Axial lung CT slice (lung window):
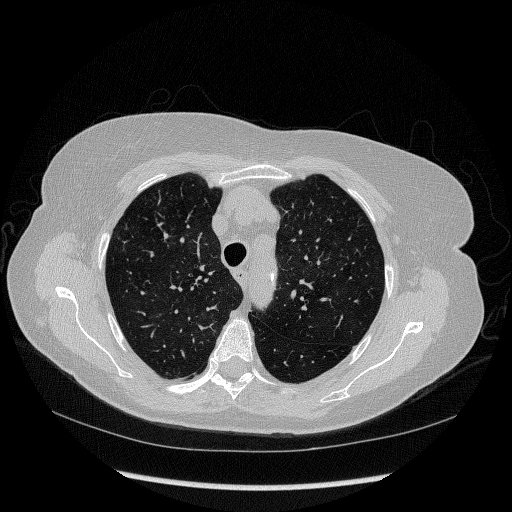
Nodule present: no